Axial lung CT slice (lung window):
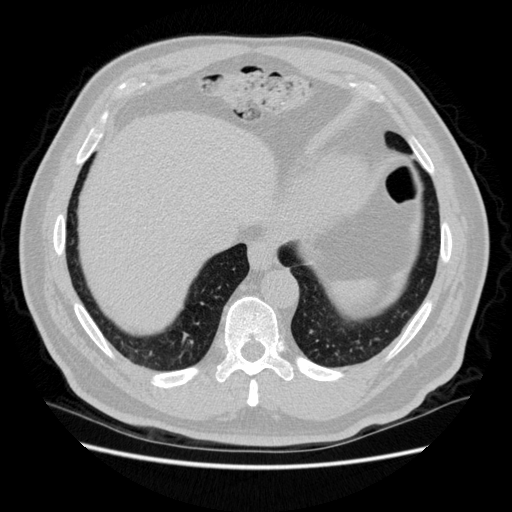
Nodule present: no